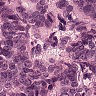
Metastatic tissue present: yes